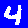
Digit: 4